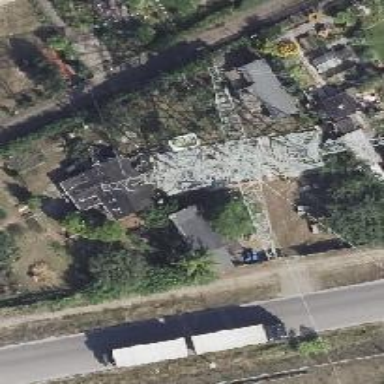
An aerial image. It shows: Three power lines with cables.